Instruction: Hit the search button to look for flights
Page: home
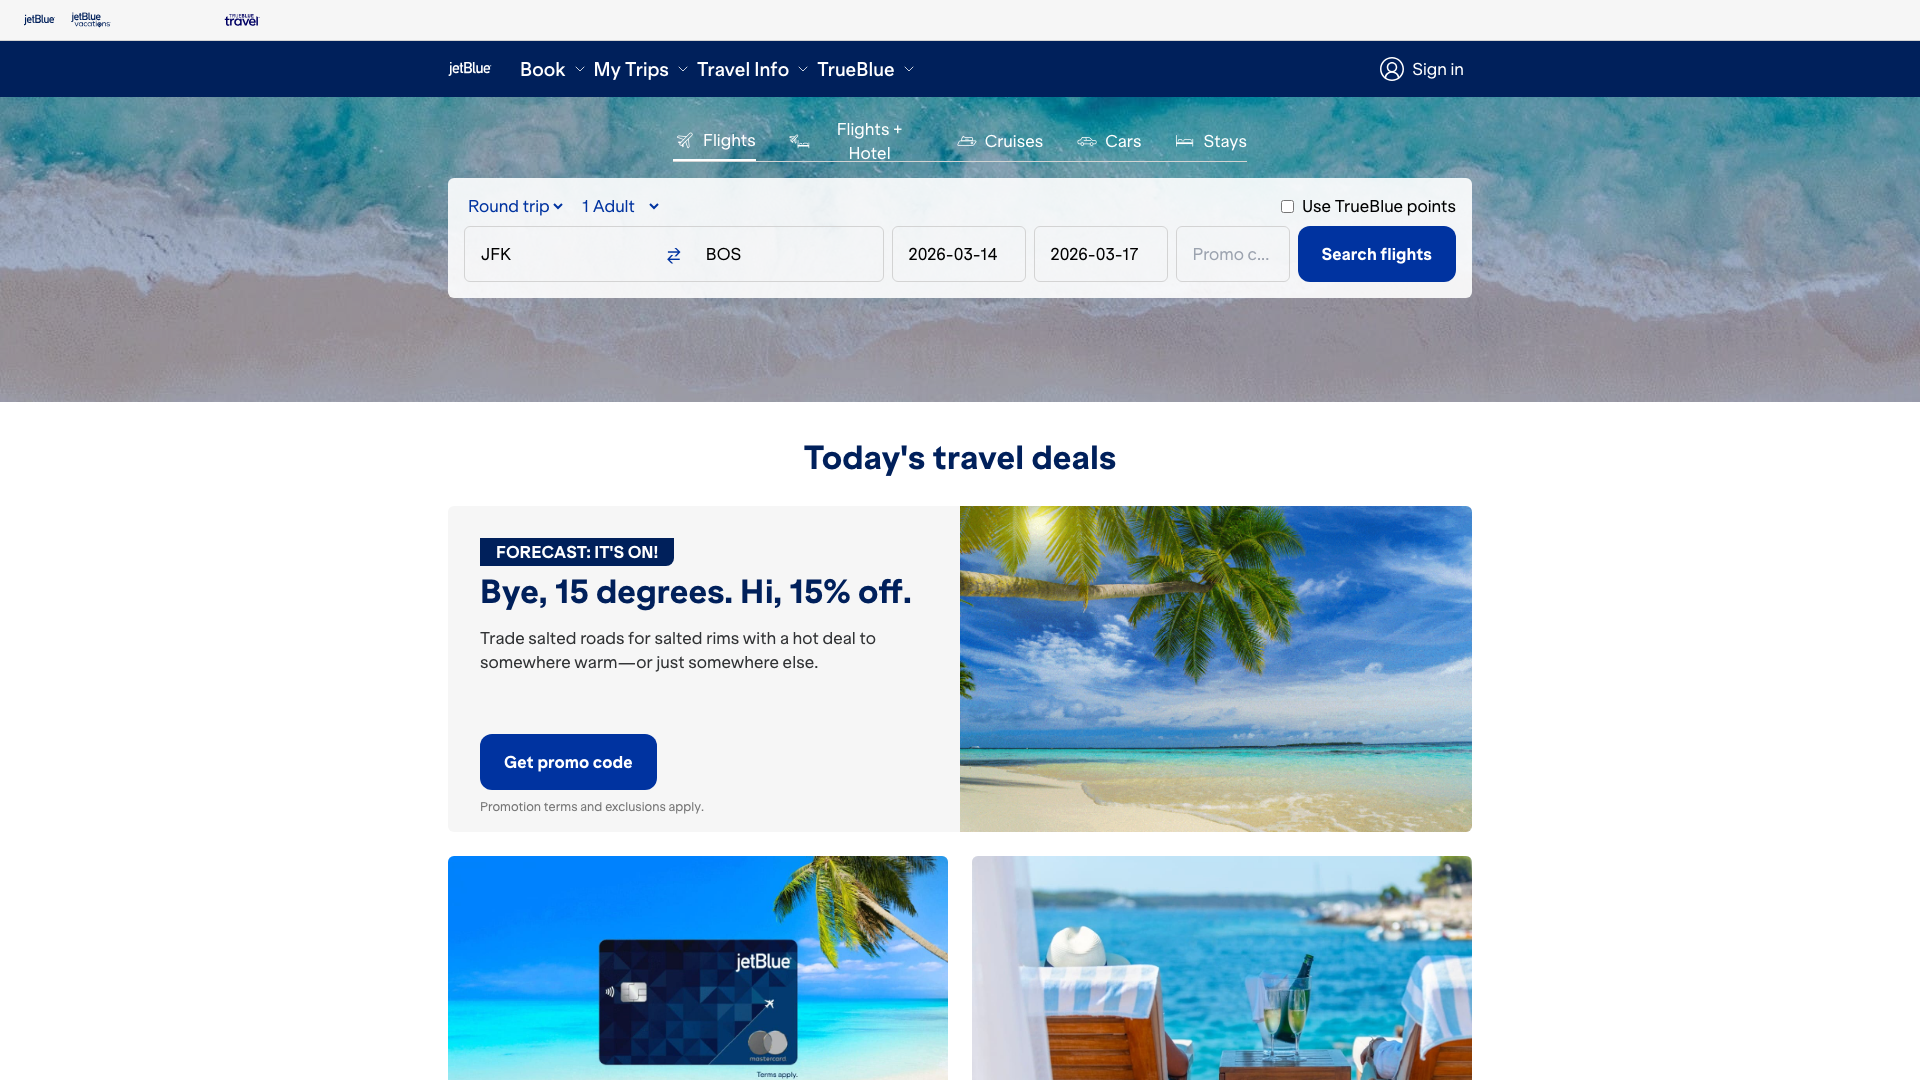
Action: click